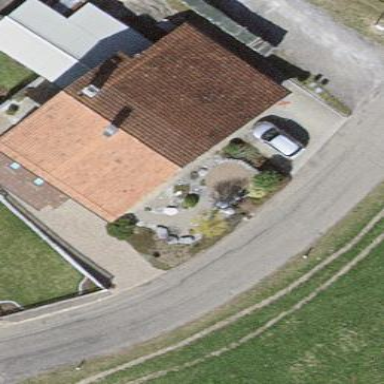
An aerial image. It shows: Detached building with saltbox roof shape.